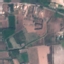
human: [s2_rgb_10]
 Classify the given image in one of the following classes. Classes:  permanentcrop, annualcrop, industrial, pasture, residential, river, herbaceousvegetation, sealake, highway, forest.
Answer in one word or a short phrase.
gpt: PermanentCrop